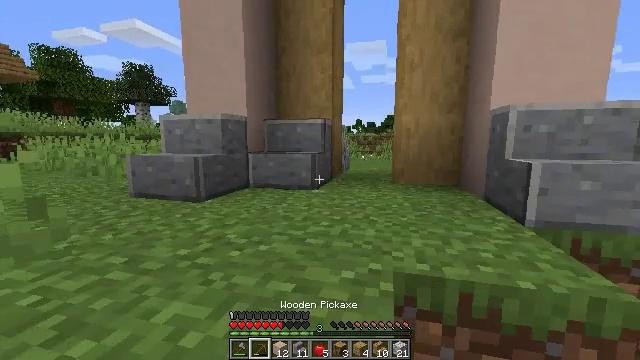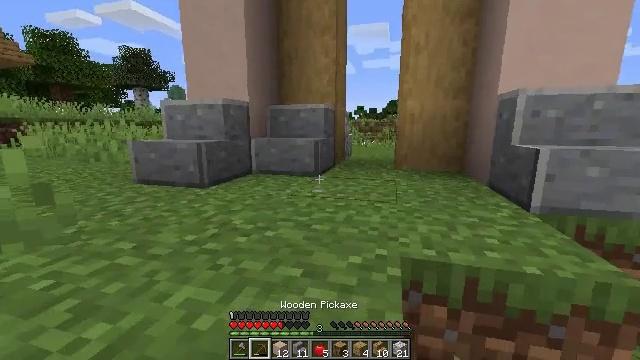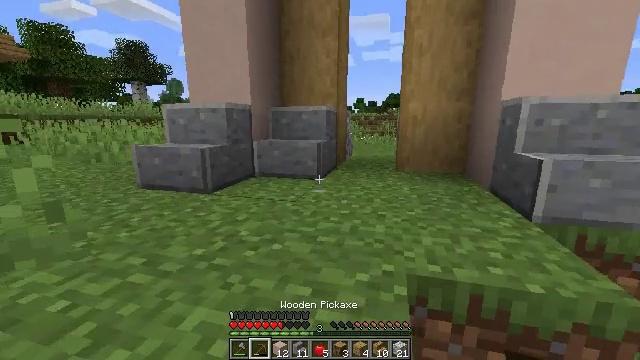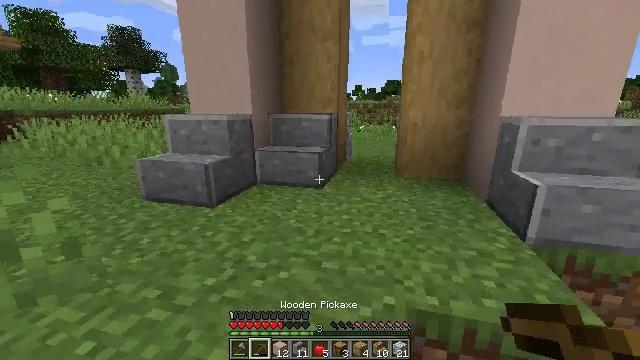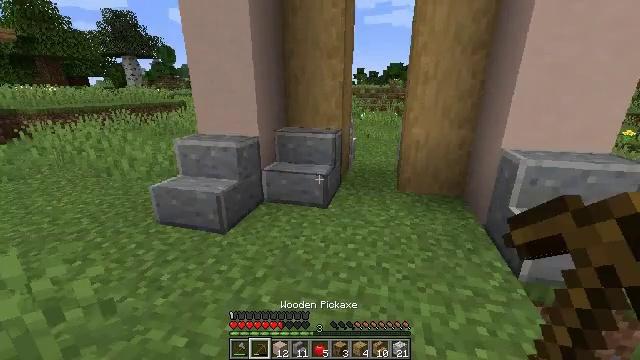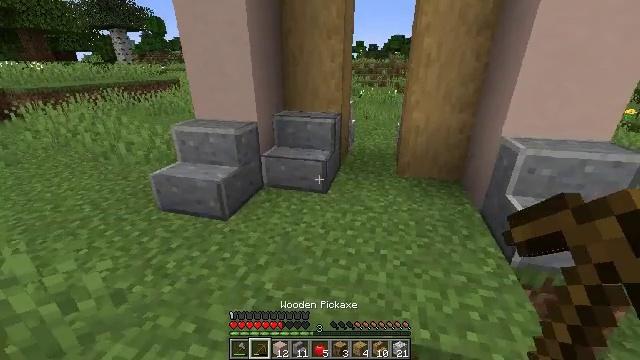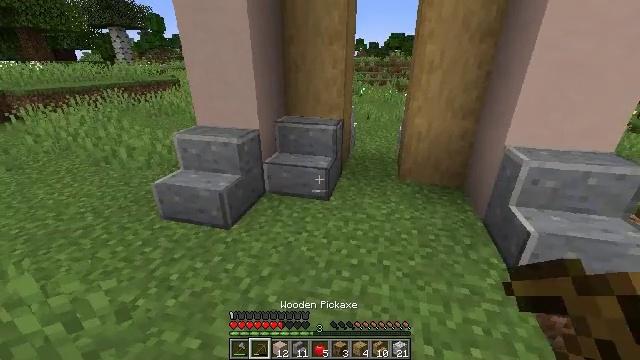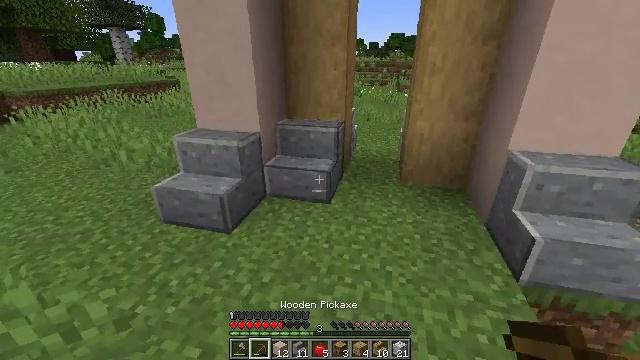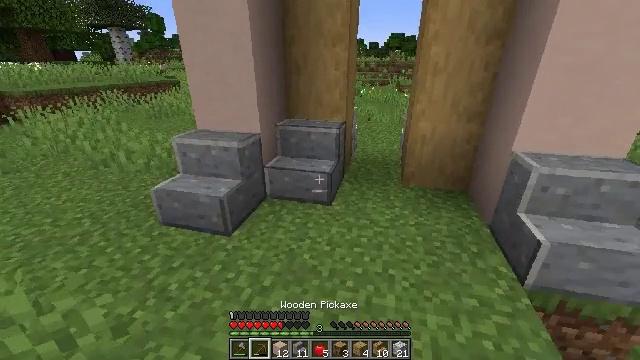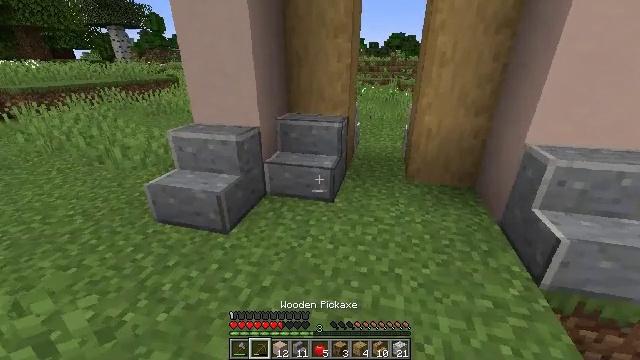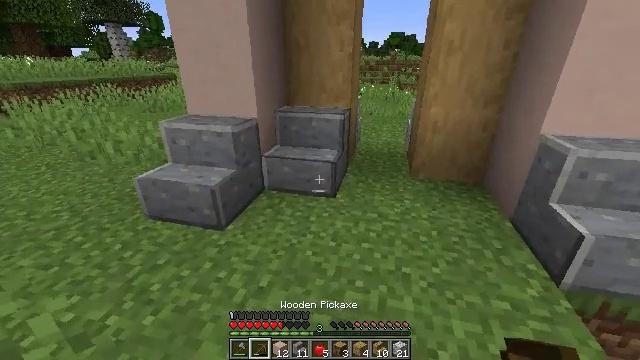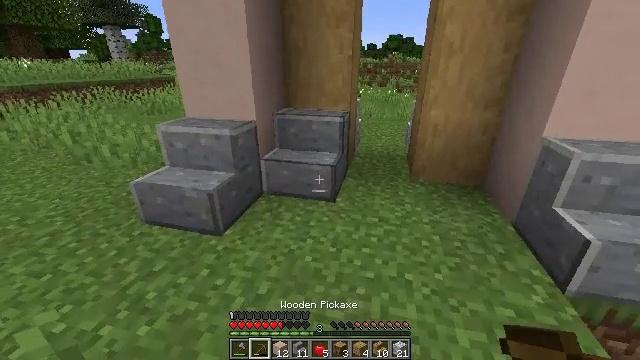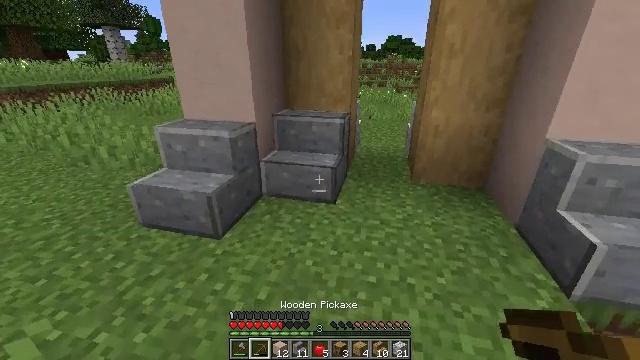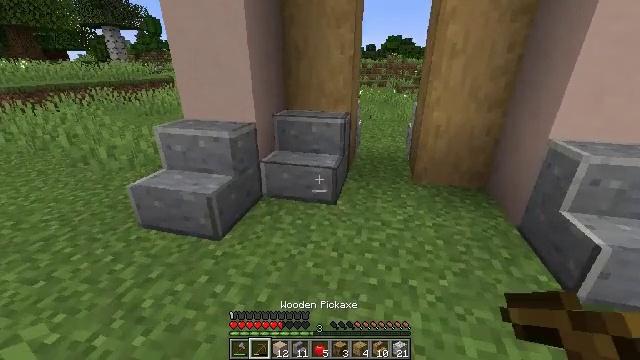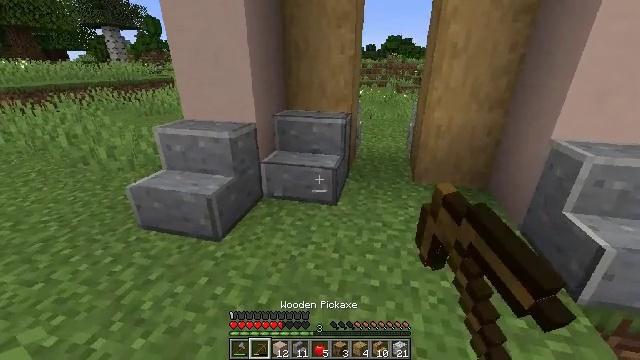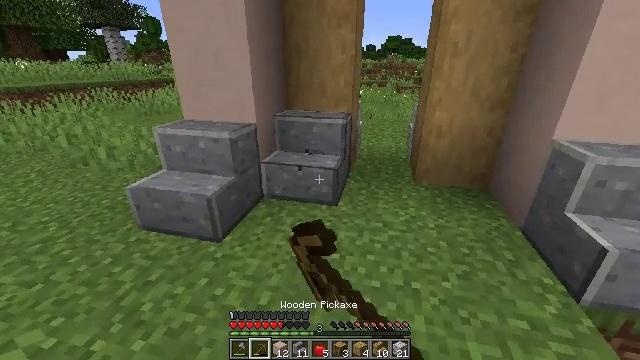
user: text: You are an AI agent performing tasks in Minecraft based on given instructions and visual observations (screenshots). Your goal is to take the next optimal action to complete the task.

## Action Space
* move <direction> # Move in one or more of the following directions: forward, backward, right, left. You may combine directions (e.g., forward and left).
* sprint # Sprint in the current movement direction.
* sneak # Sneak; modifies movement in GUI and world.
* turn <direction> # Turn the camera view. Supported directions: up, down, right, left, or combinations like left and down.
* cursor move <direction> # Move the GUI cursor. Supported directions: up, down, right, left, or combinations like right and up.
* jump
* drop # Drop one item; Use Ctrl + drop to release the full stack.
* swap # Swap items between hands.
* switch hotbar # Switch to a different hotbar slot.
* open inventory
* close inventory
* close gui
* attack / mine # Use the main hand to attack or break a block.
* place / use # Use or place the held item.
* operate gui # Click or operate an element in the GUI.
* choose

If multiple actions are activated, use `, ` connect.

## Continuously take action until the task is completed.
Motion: motion action
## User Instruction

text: Harvest polished andesite stairs from a structure.
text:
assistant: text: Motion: move forward, turn down, switch to hotbar 2
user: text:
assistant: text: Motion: move forward, turn down, jump
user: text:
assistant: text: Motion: move forward, turn down, jump
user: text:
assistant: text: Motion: move forward, turn down, jump
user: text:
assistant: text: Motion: move forward, turn down
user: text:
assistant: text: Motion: move forward
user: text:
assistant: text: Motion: move forward
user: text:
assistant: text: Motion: move forward
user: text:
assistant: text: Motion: no_op
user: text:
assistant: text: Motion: no_op
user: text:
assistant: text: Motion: no_op
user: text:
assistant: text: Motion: no_op
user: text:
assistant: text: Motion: attack / mine
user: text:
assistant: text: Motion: attack / mine
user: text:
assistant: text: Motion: attack / mine
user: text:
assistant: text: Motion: attack / mine
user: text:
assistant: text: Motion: move forward, attack / mine
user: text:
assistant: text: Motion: move forward, attack / mine
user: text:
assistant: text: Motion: move forward, attack / mine
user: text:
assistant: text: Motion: move forward, turn down, attack / mine
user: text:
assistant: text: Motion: turn down, attack / mine
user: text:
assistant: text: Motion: attack / mine
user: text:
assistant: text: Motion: attack / mine
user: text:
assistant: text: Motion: attack / mine
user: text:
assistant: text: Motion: attack / mine
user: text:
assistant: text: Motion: attack / mine
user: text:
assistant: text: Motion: attack / mine
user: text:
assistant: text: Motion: attack / mine
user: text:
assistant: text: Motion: attack / mine
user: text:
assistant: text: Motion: attack / mine